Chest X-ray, PA view. Patient: 57 years old, sex M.
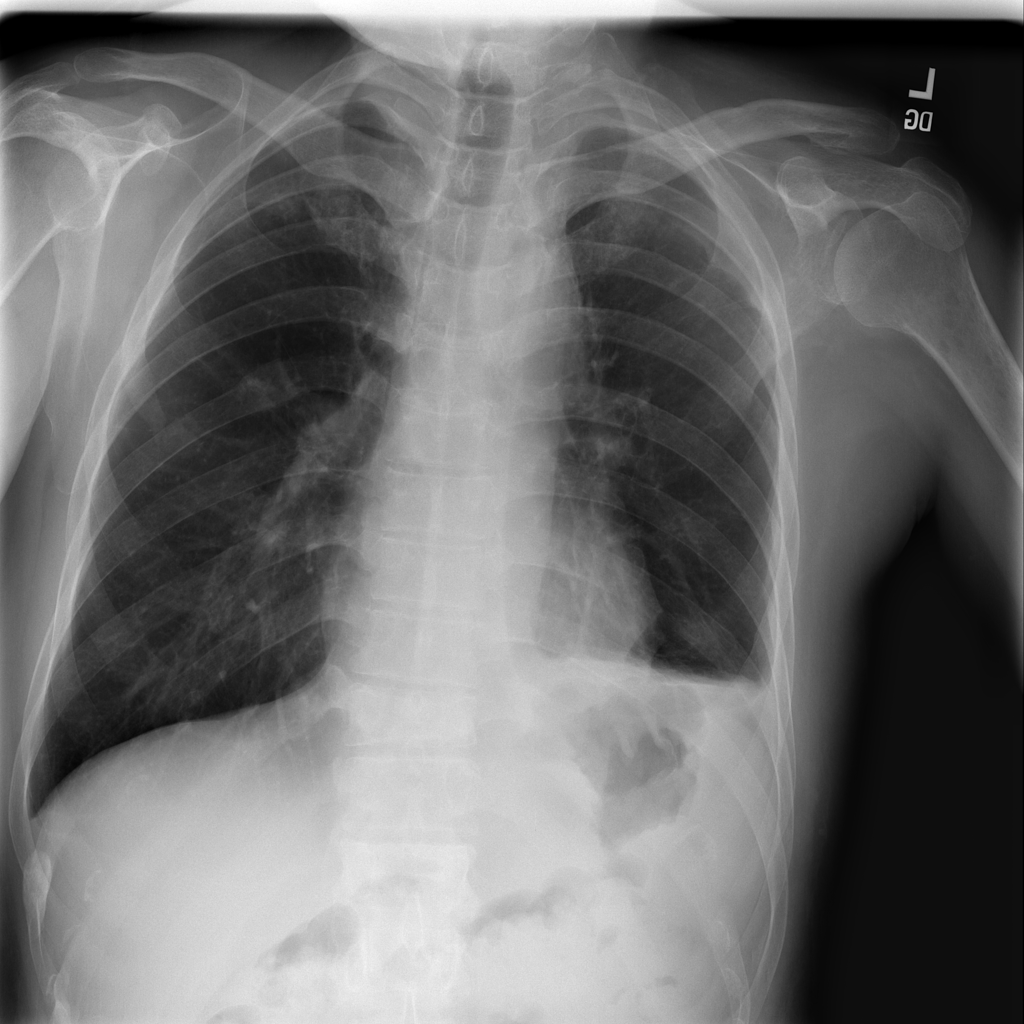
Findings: Effusion